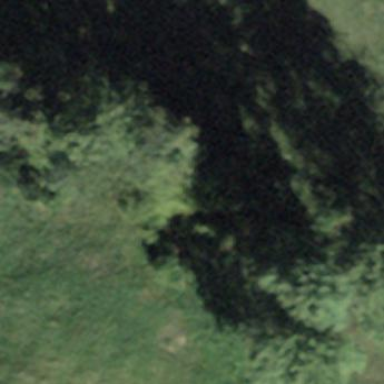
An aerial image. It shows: Forest area.